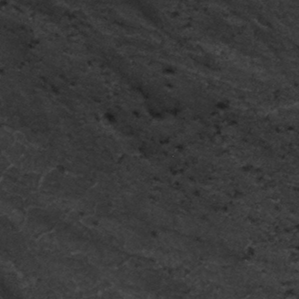
Label: frost